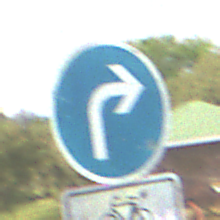
Verkehrszeichen: VorgeschriebeneFahrtrichtungRechts
Zusatzzeichen unten: EinspurigeFahrzeugeFrei6
Umgebung: Outdoor, Nature
Tageszeit: MorningAfternoon
Wetter: PartlyCloudy
Licht: Natural
Jahreszeit: NotSpecified
Kontrast: HighContrast